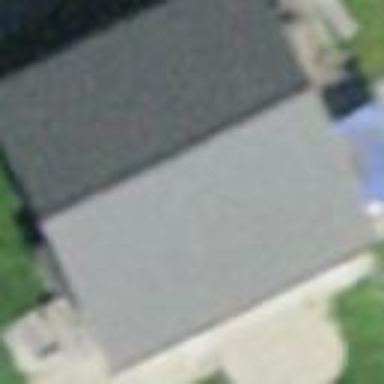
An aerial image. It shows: Detached building.